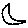
Label: moon